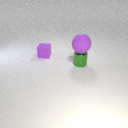
large purple rubber sphere above small green metal cylinder